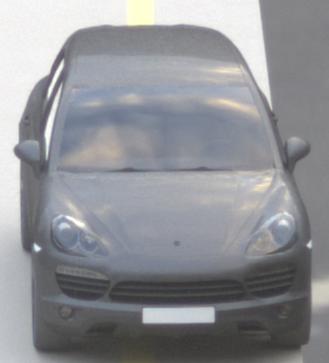
Make: Porsche
Model: Cayenne
Detailed model: Cayenne (958)
Model produced from: 2010/05
Model produced until: 2014/07
Doors: 5
Color: gray
Road condition: dry road
Daytime: sunrise or sunset
Contrast: low contrast